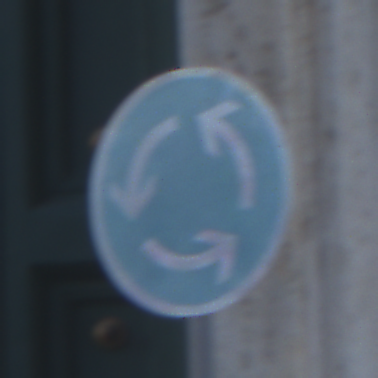
Verkehrszeichen: Kreisverkehr
Umgebung: Outdoor, Urban
Tageszeit: SunriseSunset
Wetter: Clear
Licht: Natural
Jahreszeit: NotSpecified
Kontrast: MediumContrast